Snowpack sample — Loveland Pass, Silver Plume, Colorado, USA (1/12/25, 11:40 AM MST)
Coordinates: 39.66, -105.88
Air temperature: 7 °F
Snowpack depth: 140 cm
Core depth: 10 cm
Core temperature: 41 °F
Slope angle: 11°, slope face: 30°
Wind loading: high
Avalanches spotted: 2
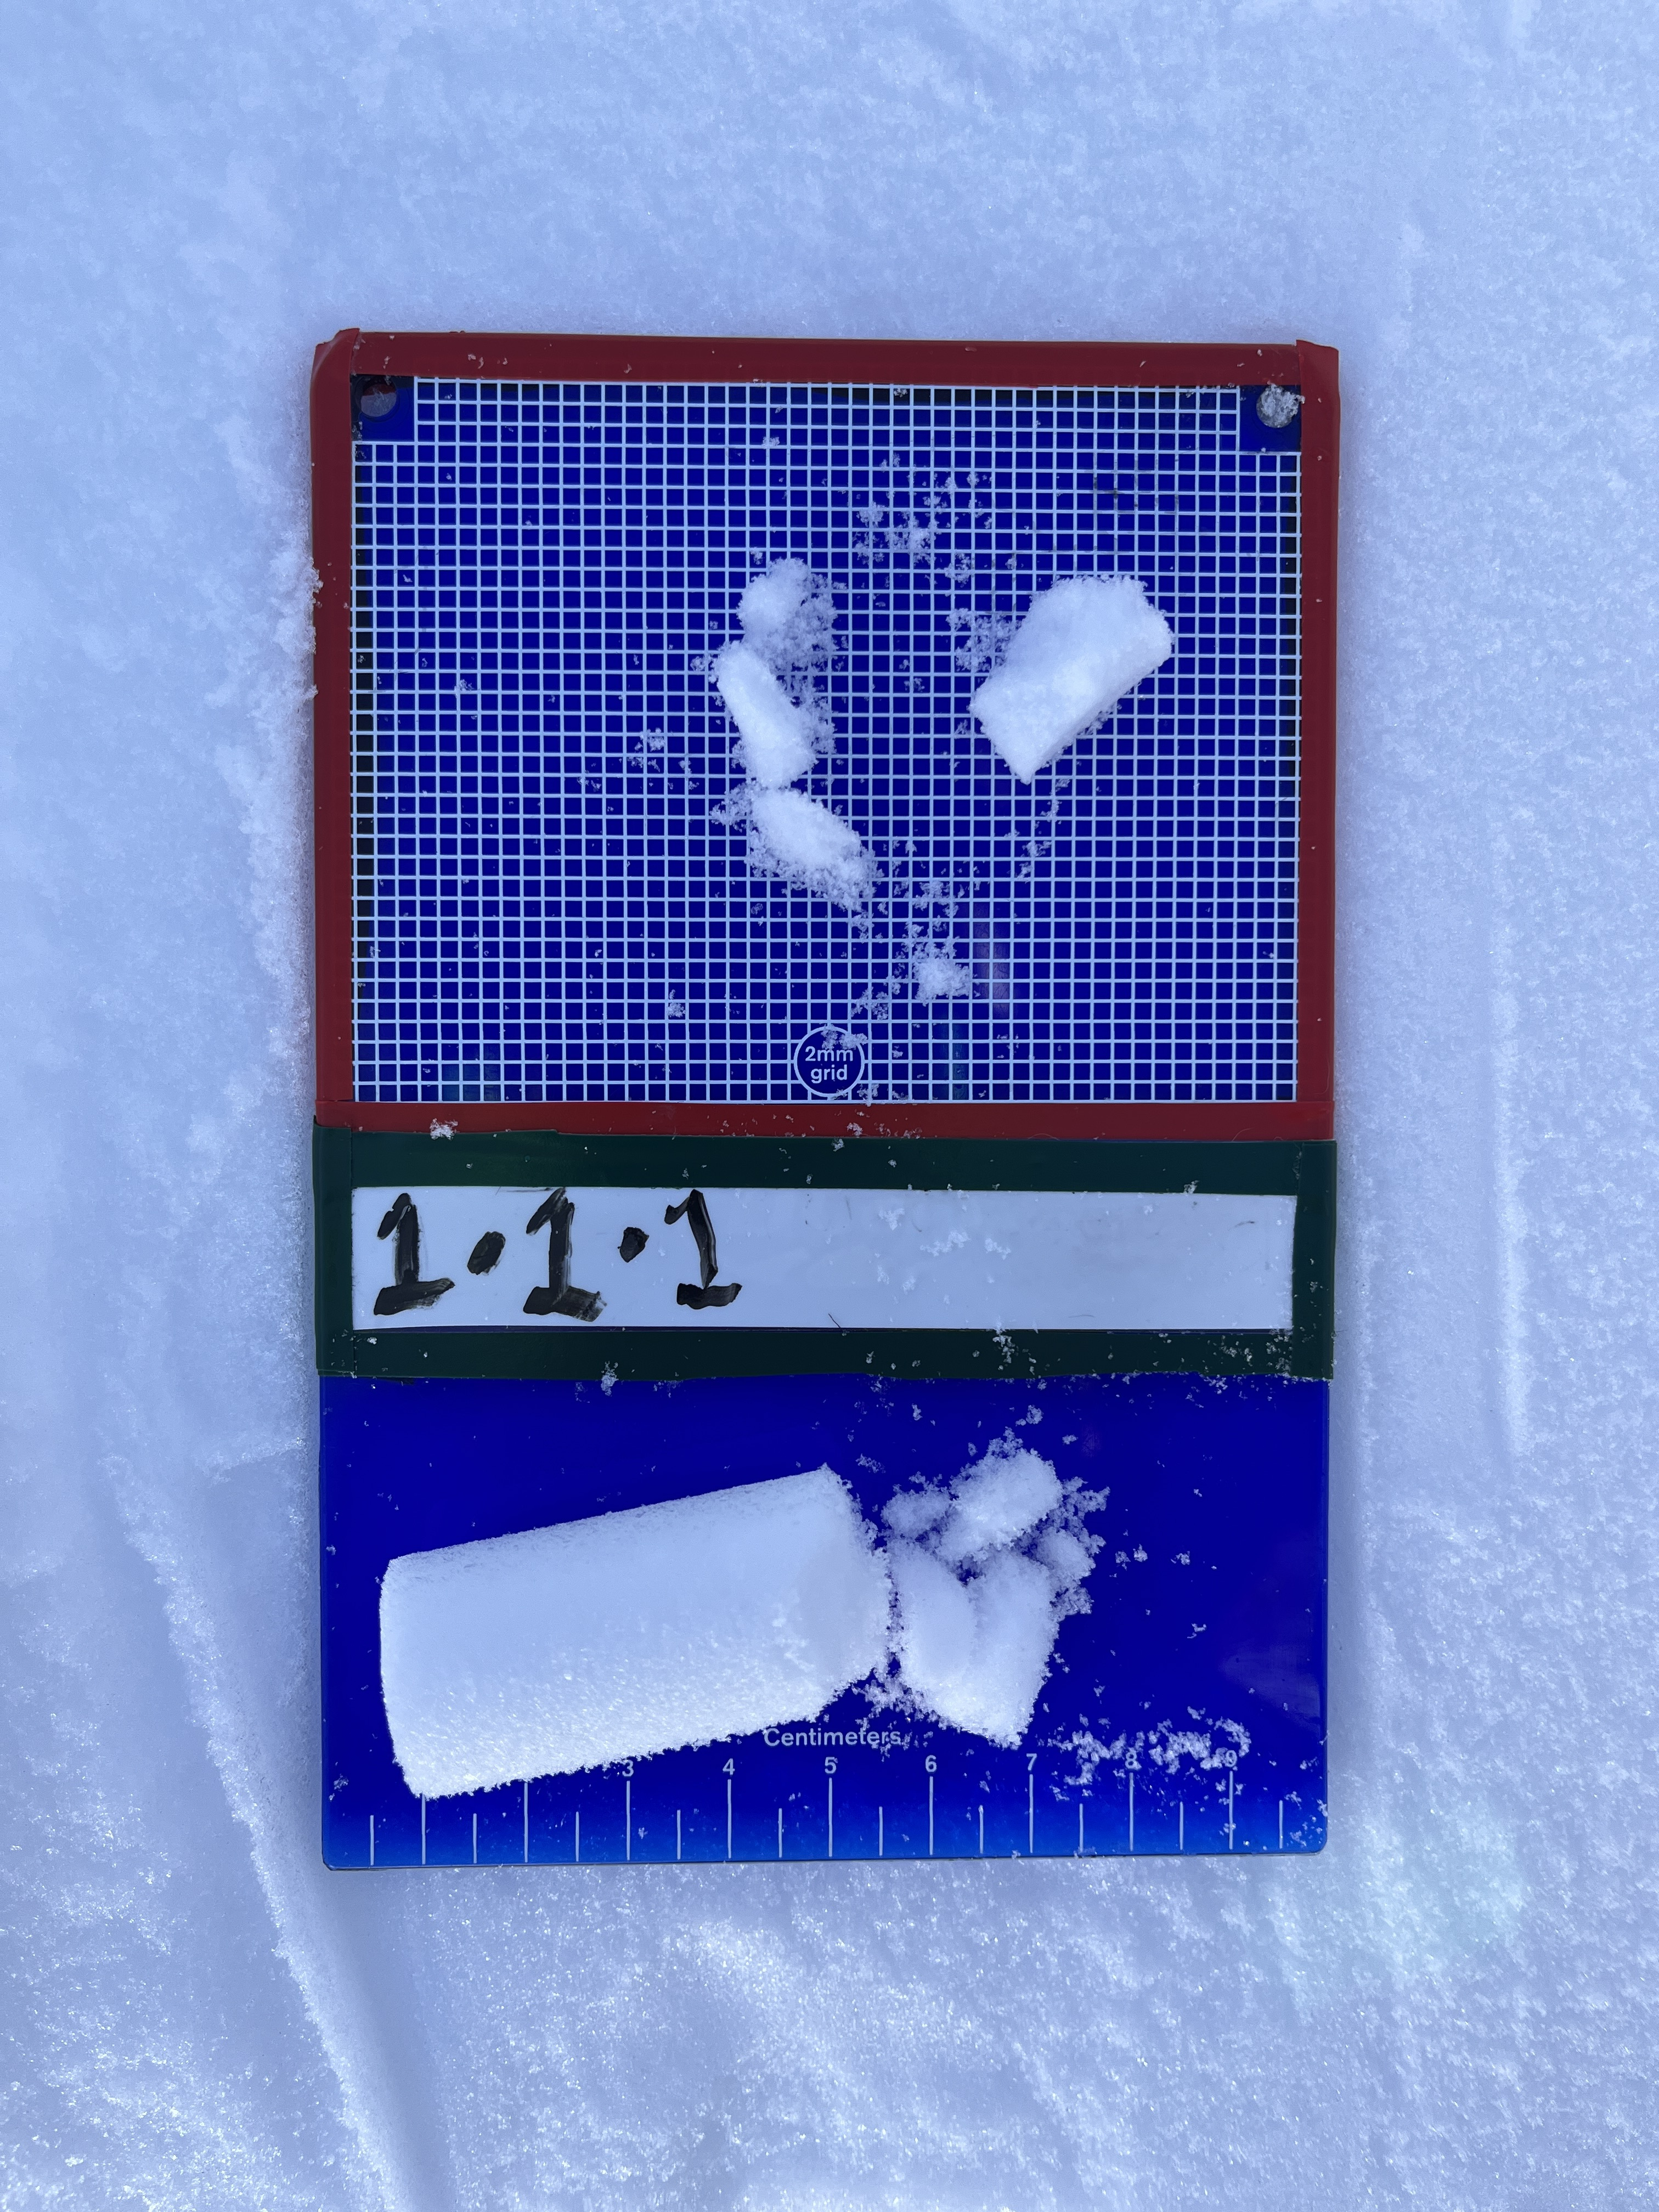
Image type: crystal_card
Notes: Pilot using slightly modified coring method that took too large segment for snow profile picturing, advised not to use in higher level models. Two avalanche on south face nearby, partially cloudy with light snow in the last 24 hours. Lots of wind loading on eastern features.